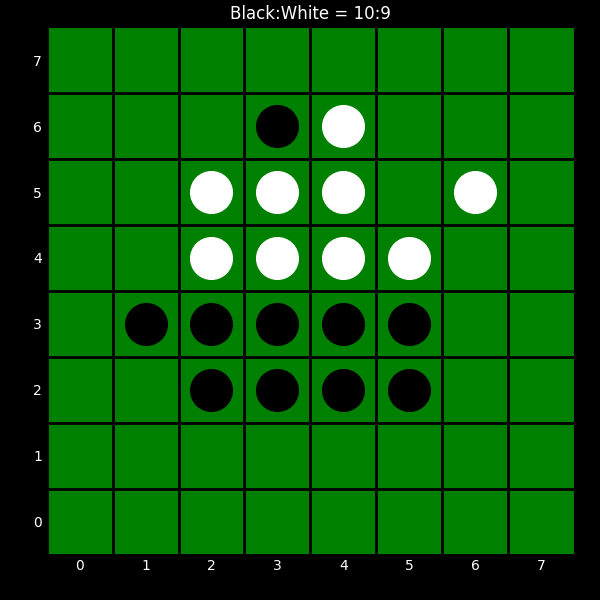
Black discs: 10
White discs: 9